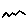
Label: zigzag